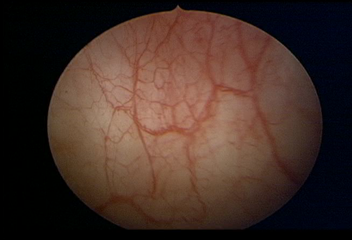
Modality: WLC
Class: Normal mucosa
Bladder cancer association: No